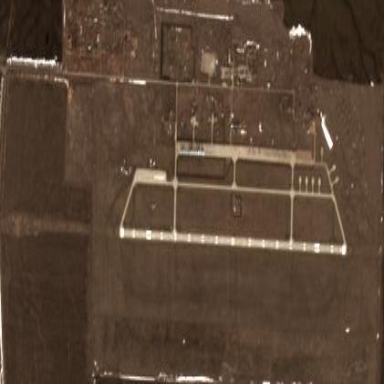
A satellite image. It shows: Military airfield located within larger aerodrome area.